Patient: sex F, age 72
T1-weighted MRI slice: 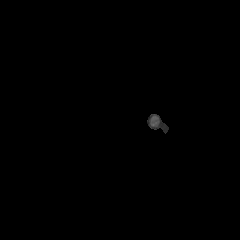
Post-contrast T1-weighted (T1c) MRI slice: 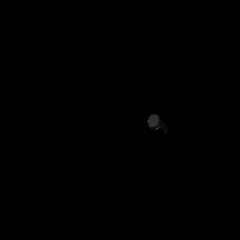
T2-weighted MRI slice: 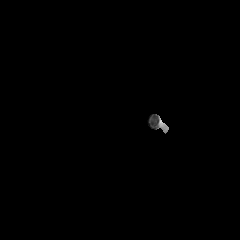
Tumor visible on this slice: no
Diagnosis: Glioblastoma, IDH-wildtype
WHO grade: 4